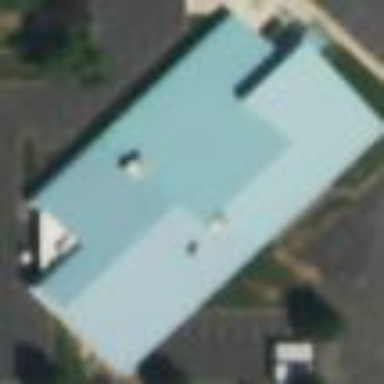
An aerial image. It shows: Building.